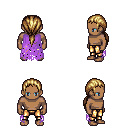
a pixel art fantasy rpg character, male body template, human, dark skin, maroon tattered cape, gold greaves, blonde ponytail hairstyle, four views (front, back, left, right), 2x2 character sprite sheet, small pixel art, hard edges, no anti-aliasing